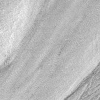
Atmospheric dust classification: not_dusty